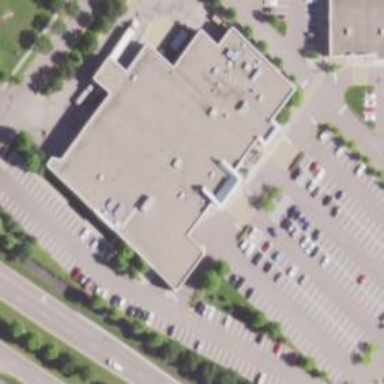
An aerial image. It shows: Supermarket.